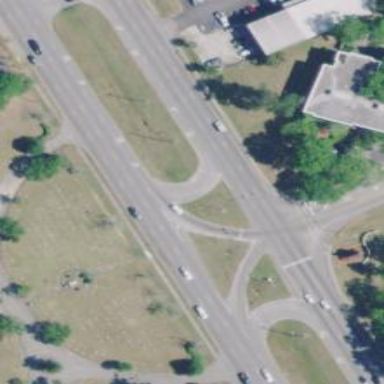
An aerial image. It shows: Trunk link highway.